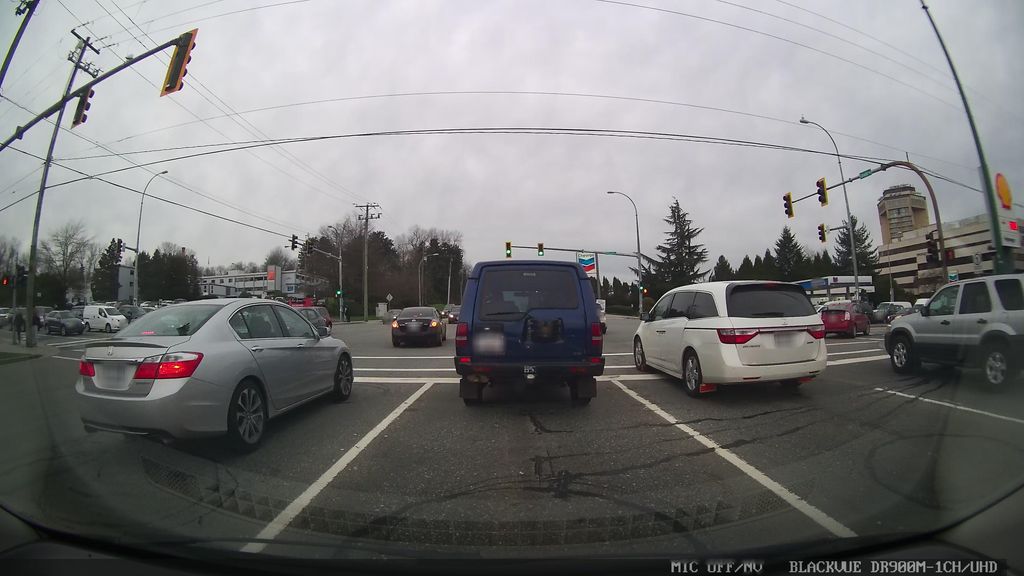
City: vancouver